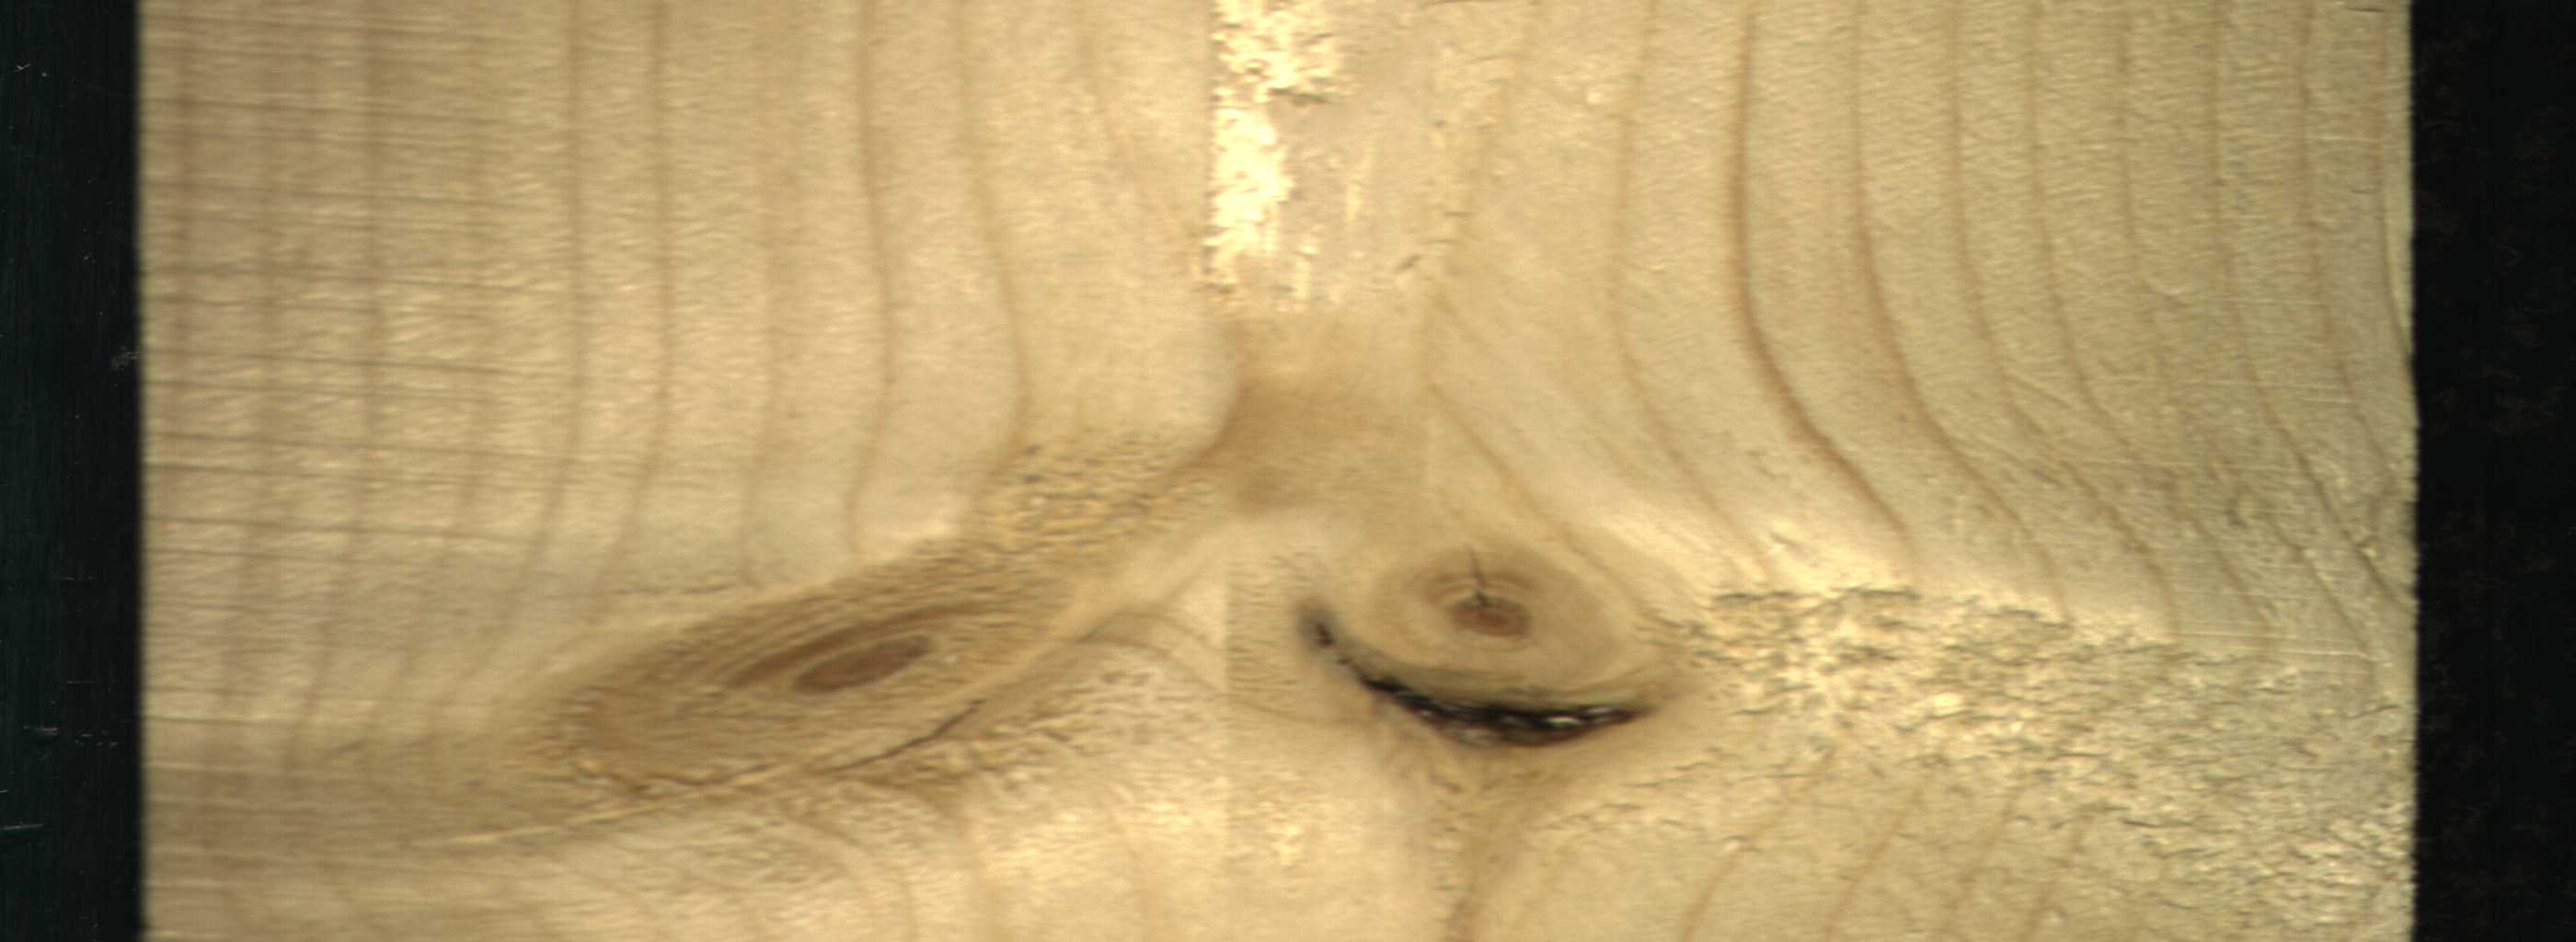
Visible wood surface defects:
resin
Dead_Knot
Live_Knot
Live_Knot